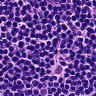
Metastatic tissue present: no